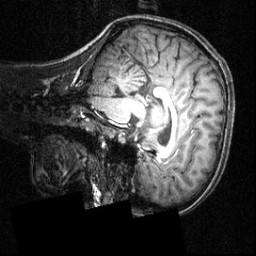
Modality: T1w
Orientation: sagittal
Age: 19
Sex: female
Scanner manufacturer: siemens
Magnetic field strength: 3.951 T
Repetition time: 1.5 s
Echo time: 0.00335 s